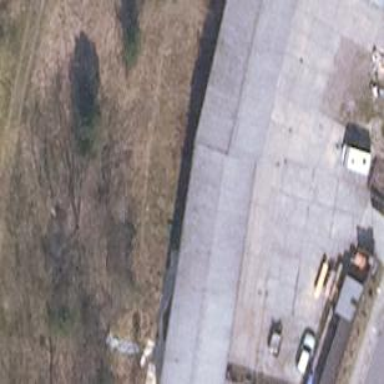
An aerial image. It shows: Industrial building.